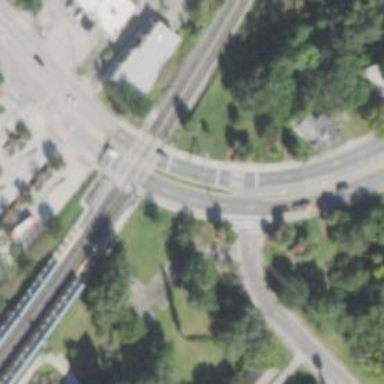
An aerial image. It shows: Railway crossing.